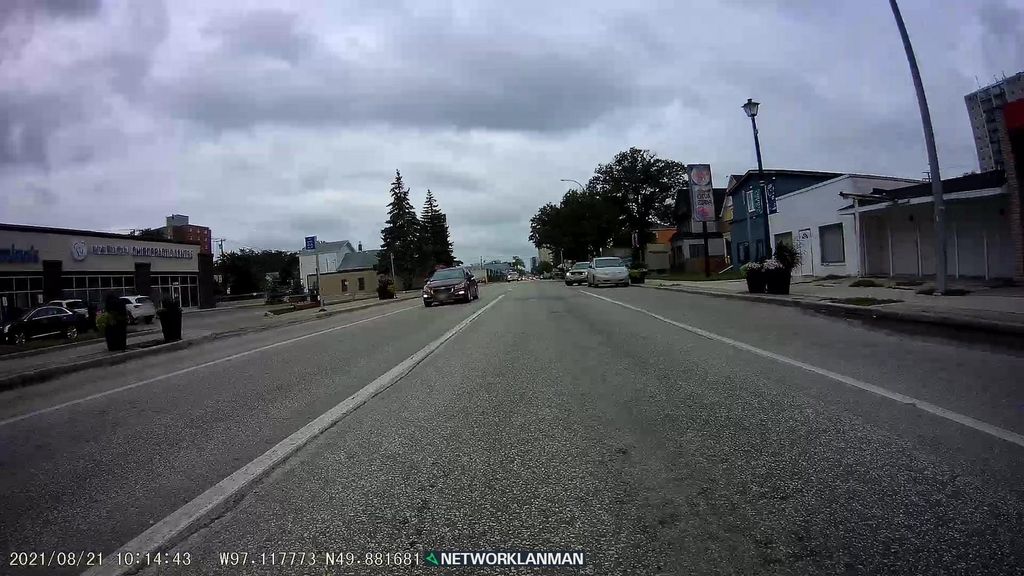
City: winnipeg